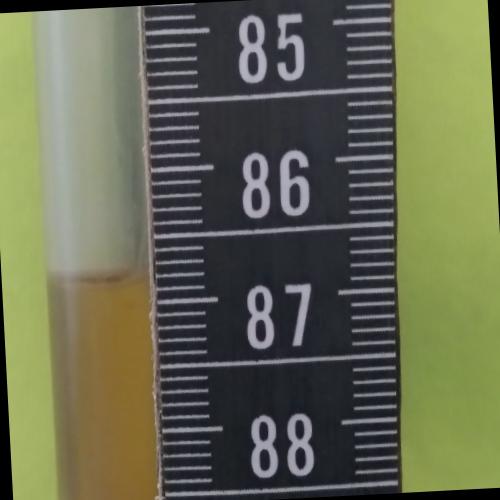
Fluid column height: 86.8 cm